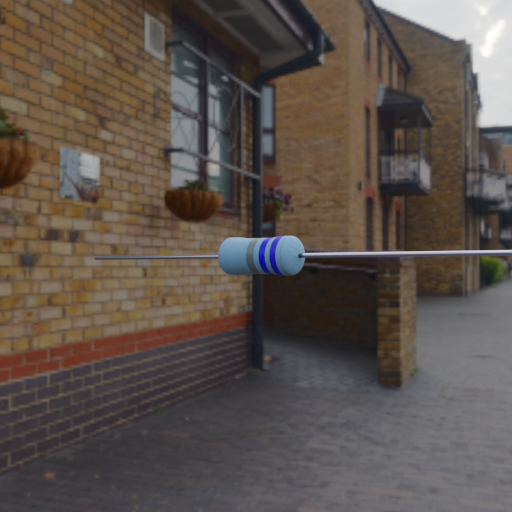
Resistor colour bands (in order): gray, blue, blue